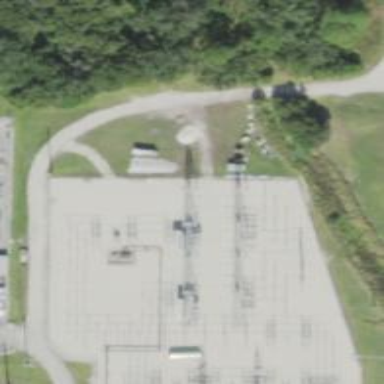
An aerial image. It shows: Power tower.